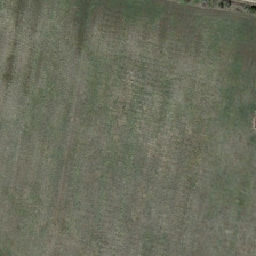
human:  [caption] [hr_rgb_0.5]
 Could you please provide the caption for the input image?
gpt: The grass on the grass has dried up.

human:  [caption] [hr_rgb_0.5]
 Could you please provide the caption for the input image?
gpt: This meadow's grass is dry. It's dry.

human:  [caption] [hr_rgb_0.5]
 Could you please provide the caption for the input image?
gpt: This grassy grass is driddle.

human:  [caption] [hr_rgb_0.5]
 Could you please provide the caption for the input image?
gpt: the grass in this field is dried

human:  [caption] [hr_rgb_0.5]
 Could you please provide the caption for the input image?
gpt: The grass on the grass has dried up.